Question: I'm working with a library that has some very verbose type signatures that are being cut short in the suggestions menu. Is there some setting I can use that will let me see the full type signatures even if my terminal window is not wide enough? Perhaps by using word wrapping and multiple lines per menu item?

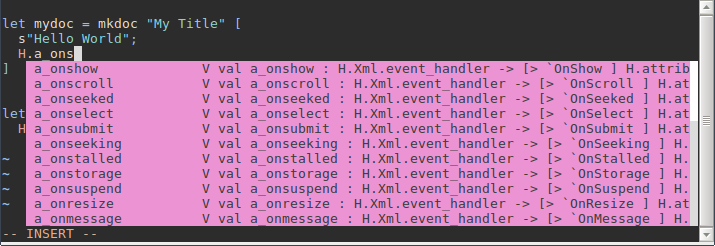
Answer: If you want longer suggestions, you need to increase the width of your terminal. Vim's completion popup is limited to single lines, wrapping isn't implemented. For longer suggestions (like function prototypes), the value 'preview' in ''completeopt'' can be specified (though this isn't actually populated by many completions).